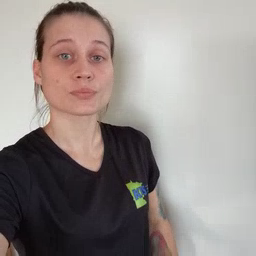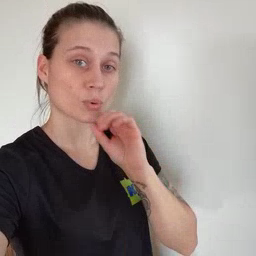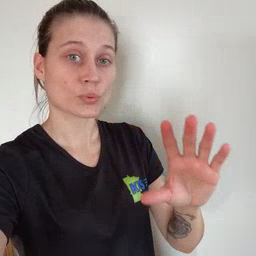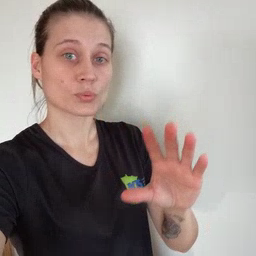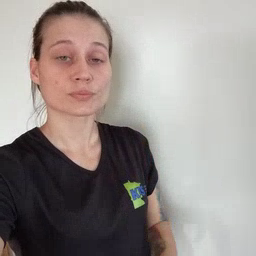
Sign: blow